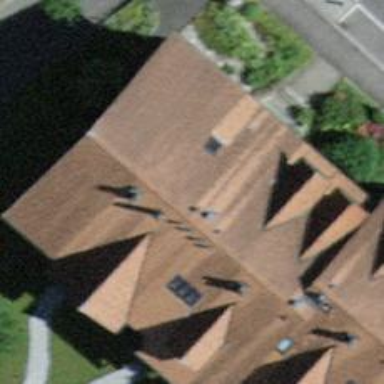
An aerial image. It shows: Residential building.